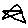
Label: star